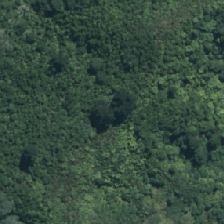
Land cover: grose_broom